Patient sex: M
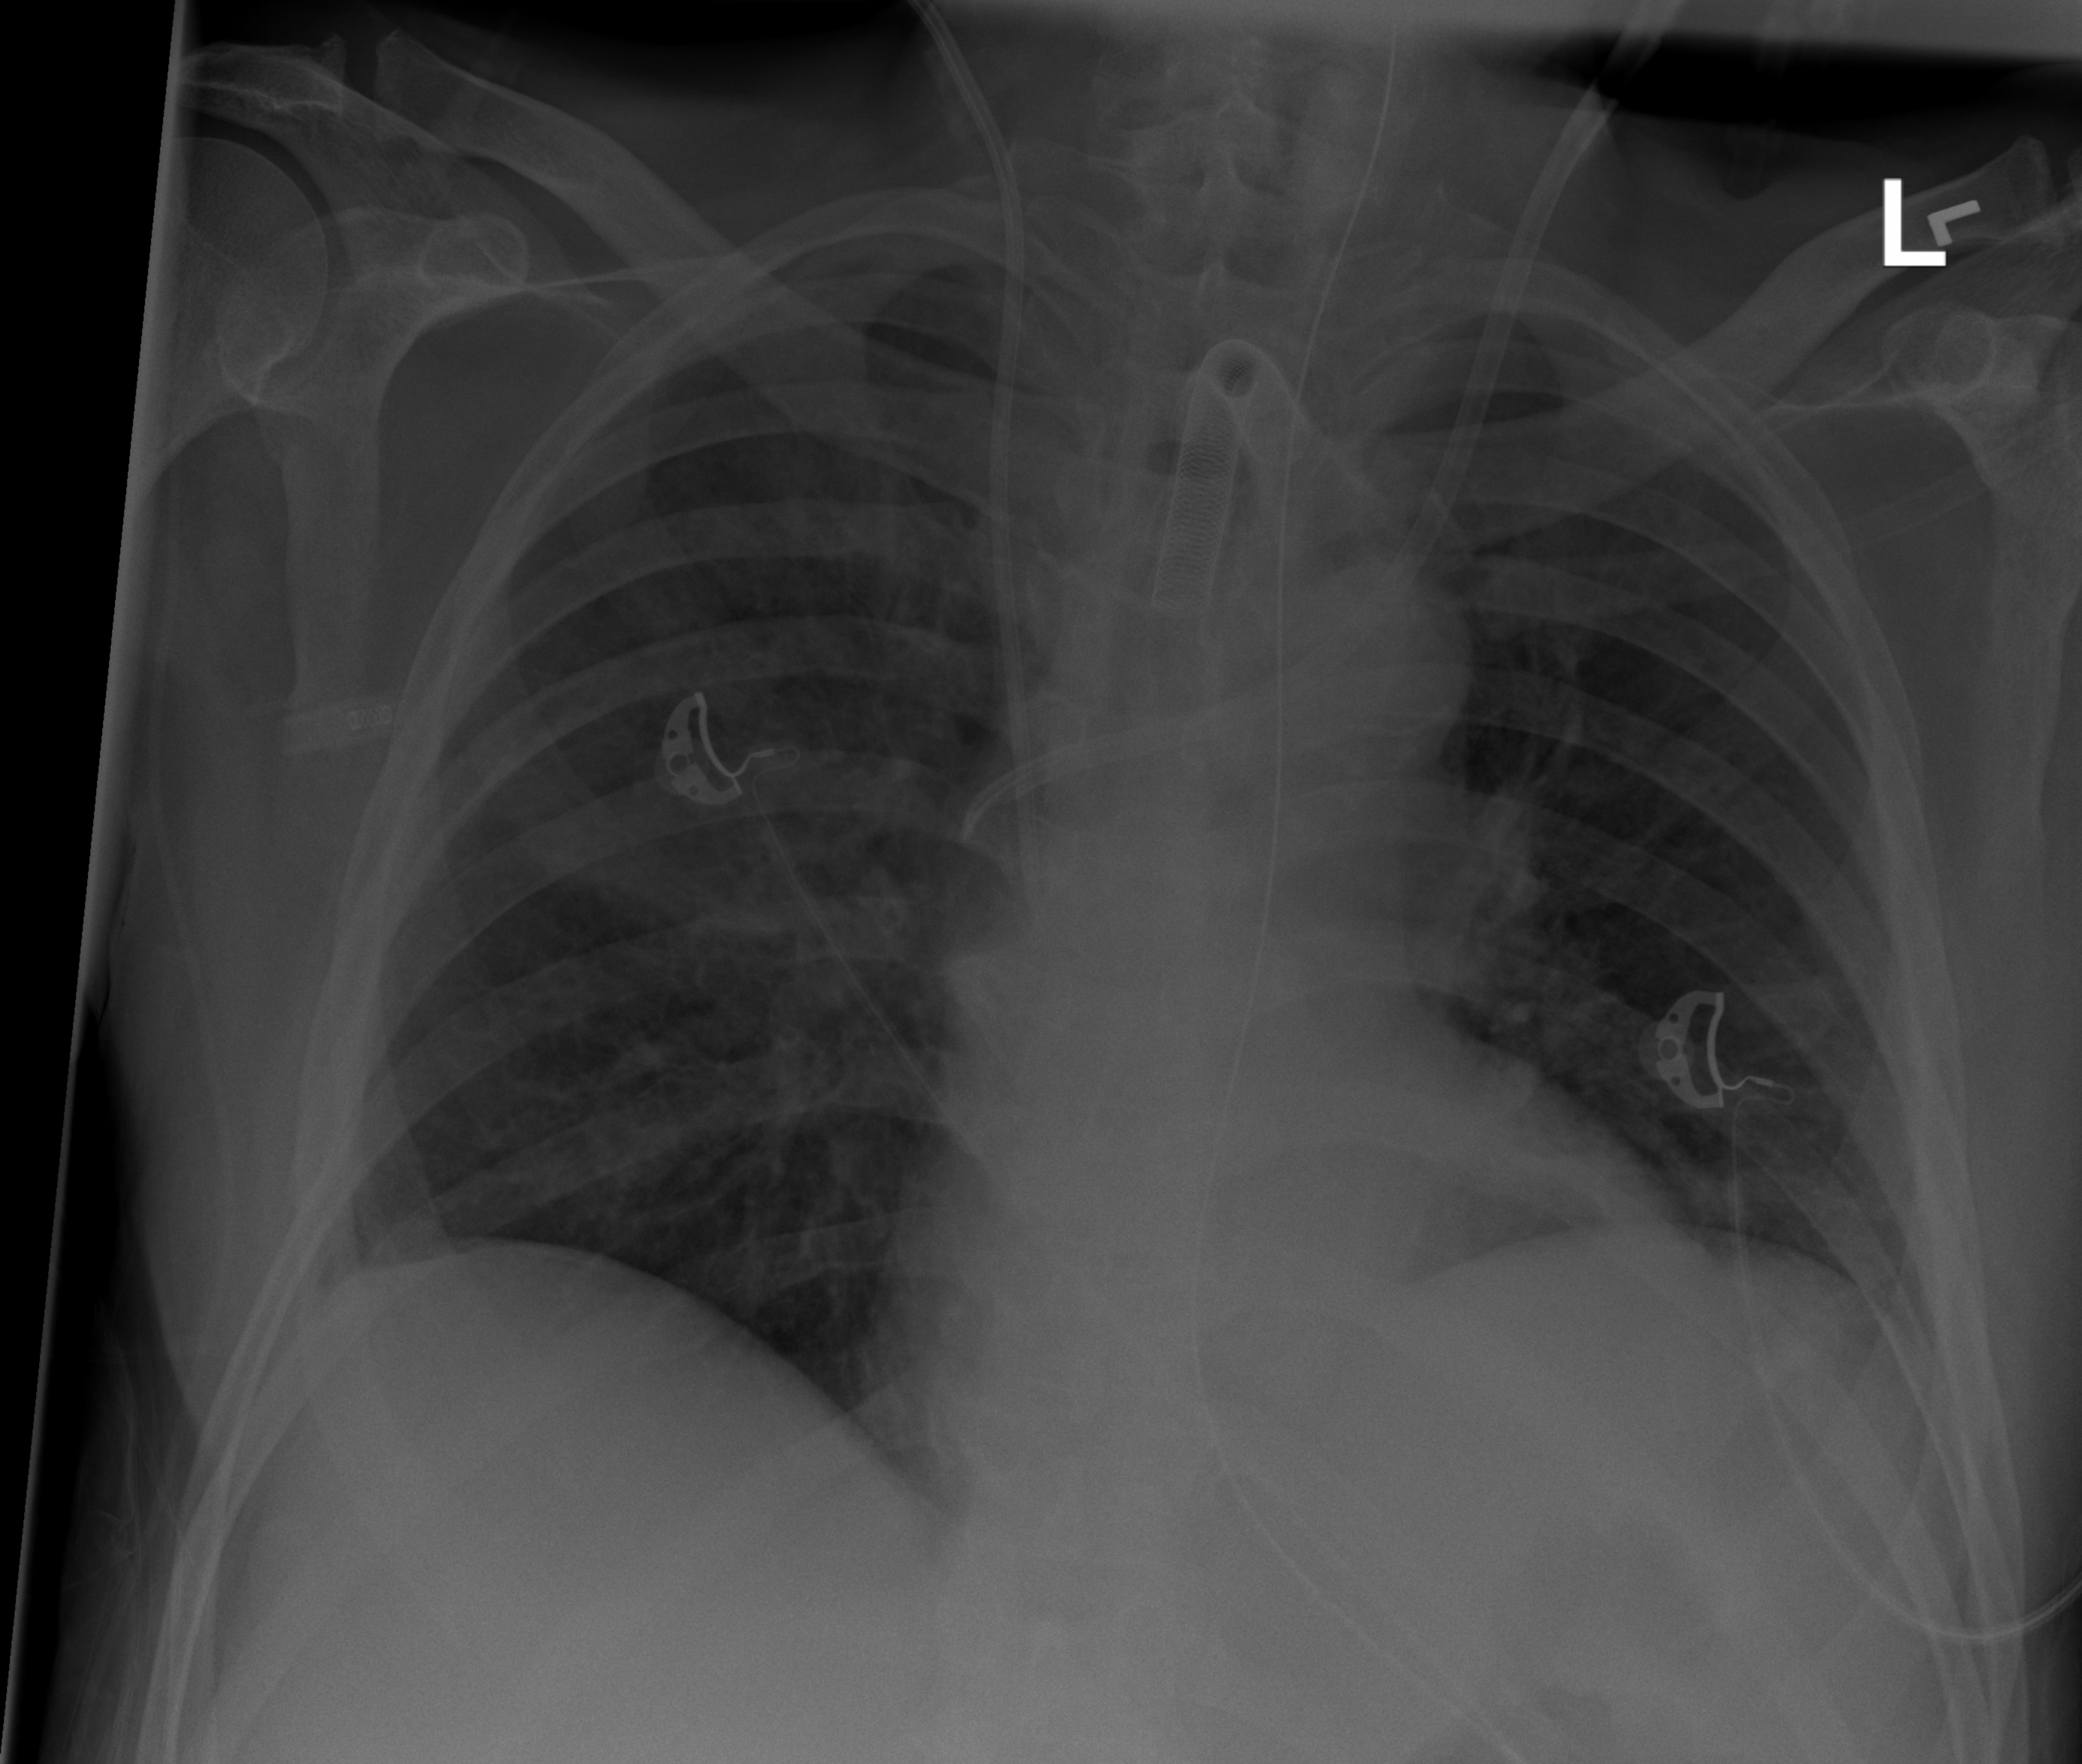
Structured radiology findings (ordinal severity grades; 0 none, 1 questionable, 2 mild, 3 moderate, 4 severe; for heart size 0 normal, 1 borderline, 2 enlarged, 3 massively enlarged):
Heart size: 1
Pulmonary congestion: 0
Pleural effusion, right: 2
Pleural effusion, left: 2
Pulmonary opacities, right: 2
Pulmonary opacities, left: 2
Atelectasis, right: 2
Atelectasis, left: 2